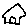
Label: house